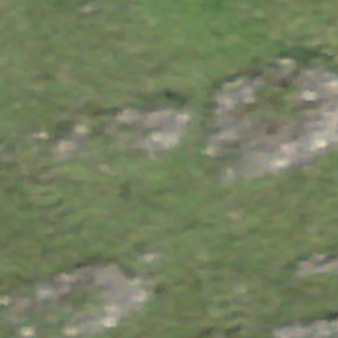
Label: other